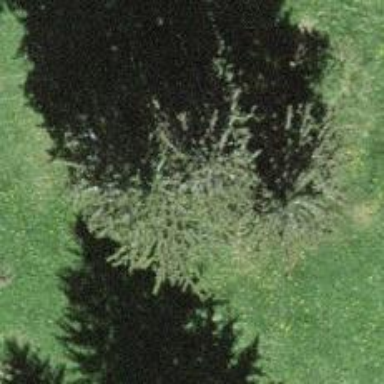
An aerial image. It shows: Single tag "natural: tree."